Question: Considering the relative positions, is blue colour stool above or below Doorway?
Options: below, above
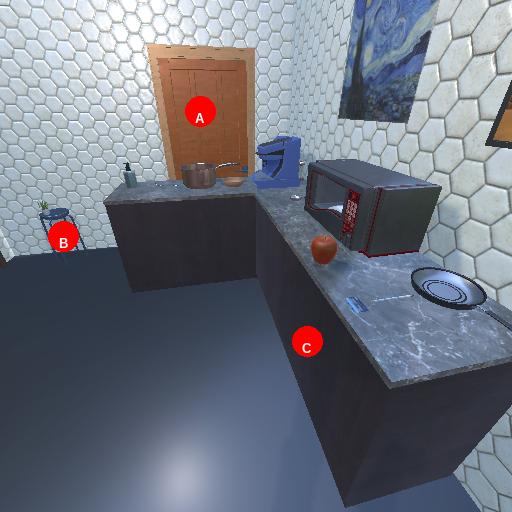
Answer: below